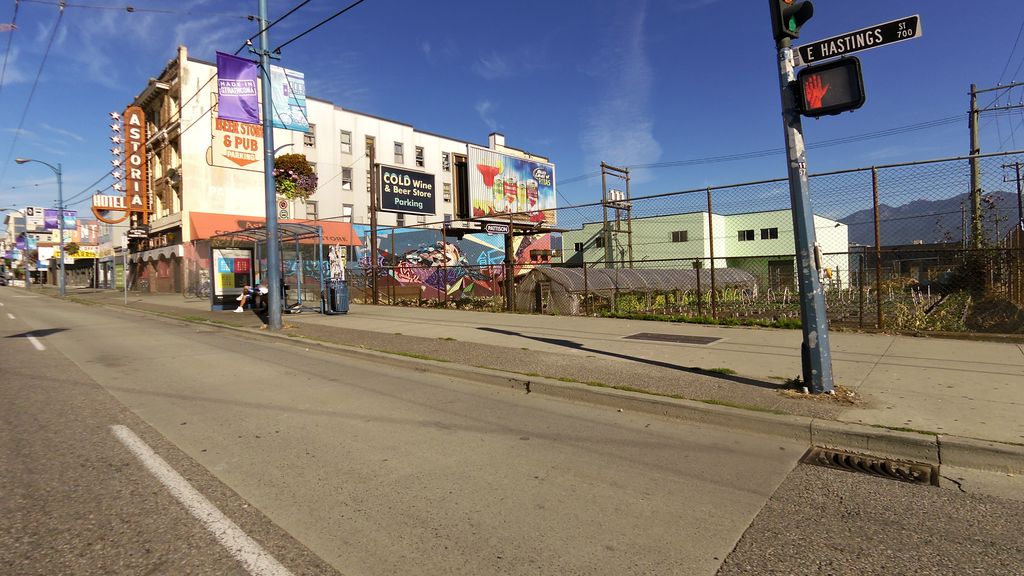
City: vancouver